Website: walmart
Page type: store-pickup
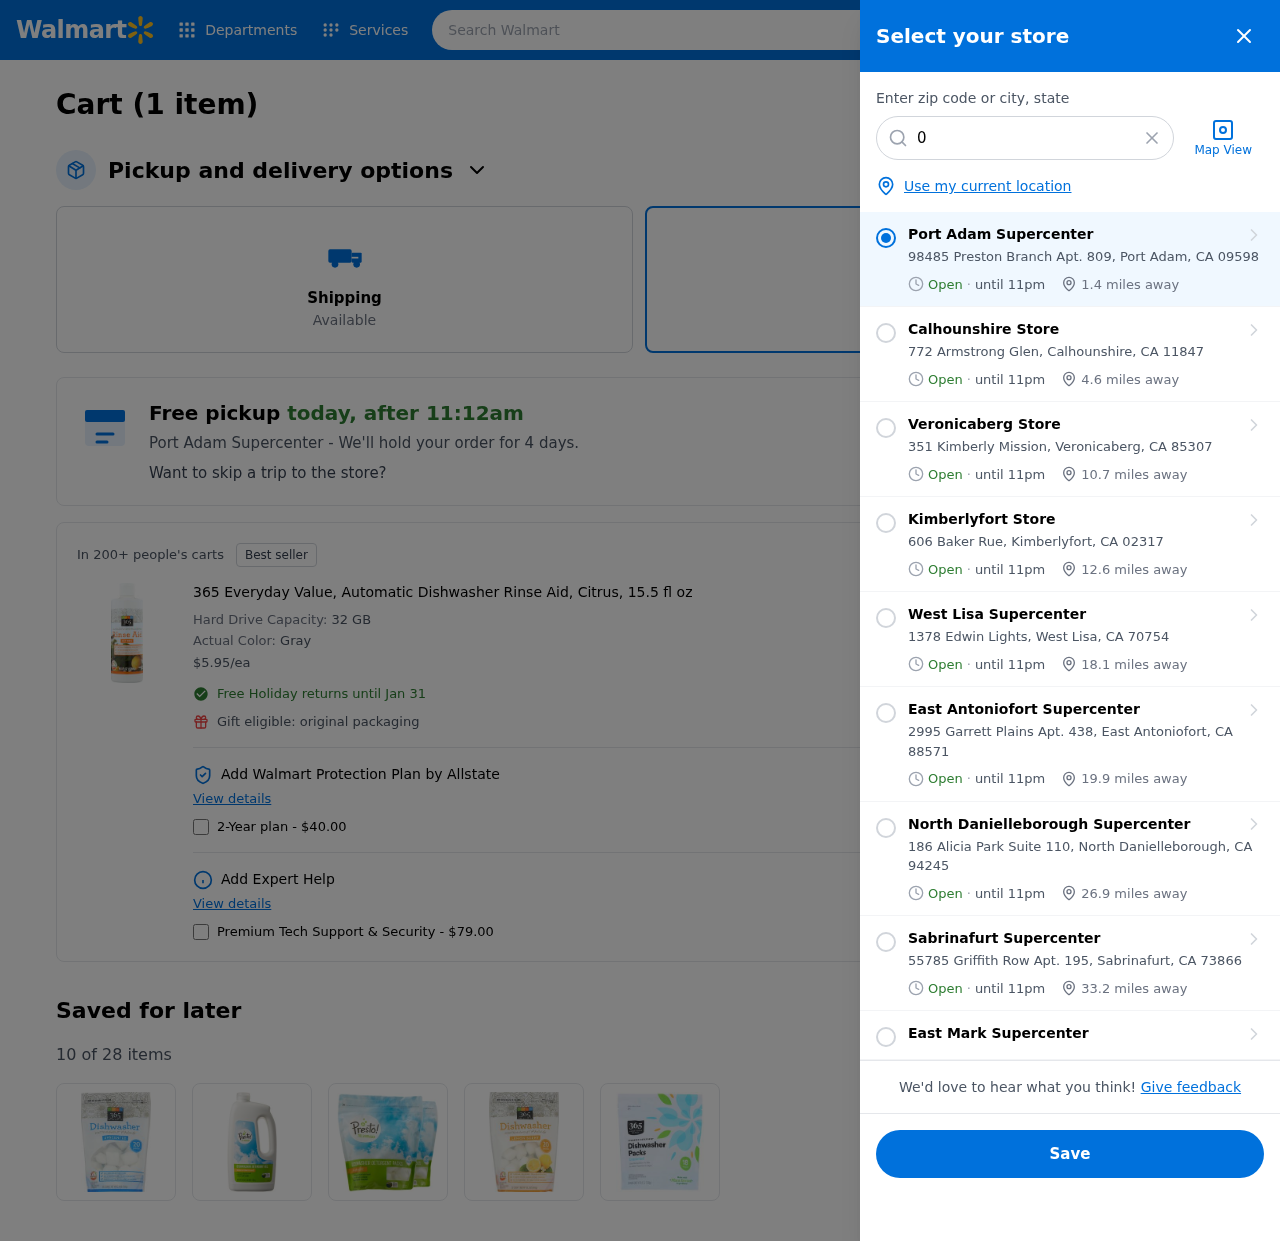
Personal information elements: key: PII_CITY
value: Port Adam
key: PII_CITY
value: Port Adam Supercenter
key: PII_CITY_STATE_ZIP
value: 98485 Preston Branch Apt. 809, Port Adam, CA 09598
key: PII_LOCATION1_CITY
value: Calhounshire Store
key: PII_LOCATION1_CITY_STATE_ZIP
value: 772 Armstrong Glen, Calhounshire, CA 11847
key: PII_LOCATION2_CITY
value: Veronicaberg Store
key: PII_LOCATION2_CITY_STATE_ZIP
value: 351 Kimberly Mission, Veronicaberg, CA 85307
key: PII_LOCATION3_CITY
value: Kimberlyfort Store
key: PII_LOCATION3_CITY_STATE_ZIP
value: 606 Baker Rue, Kimberlyfort, CA 02317
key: PII_LOCATION4_CITY
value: West Lisa Supercenter
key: PII_LOCATION4_CITY_STATE_ZIP
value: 1378 Edwin Lights, West Lisa, CA 70754
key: PII_LOCATION5_CITY
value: East Antoniofort Supercenter
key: PII_LOCATION5_CITY_STATE_ZIP
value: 2995 Garrett Plains Apt. 438, East Antoniofort, CA 88571
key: PII_LOCATION6_CITY
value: North Danielleborough Supercenter
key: PII_LOCATION6_CITY_STATE_ZIP
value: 186 Alicia Park Suite 110, North Danielleborough, CA 94245
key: PII_LOCATION7_CITY
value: Sabrinafurt Supercenter
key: PII_LOCATION7_CITY_STATE_ZIP
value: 55785 Griffith Row Apt. 195, Sabrinafurt, CA 73866
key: PII_LOCATION8_CITY
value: East Mark Supercenter
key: PII_POSTCODE
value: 09598
Product elements: key: PRODUCT1_NAME
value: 365 Everyday Value, Automatic Dishwasher Rinse Aid, Citrus, 15.5 fl oz
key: PRODUCT1_PRICE
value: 5.95
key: PRODUCT1_DESC
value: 32 GB
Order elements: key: ORDER_NUM_ITEMS
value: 1
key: ORDER_NUM_ITEMS
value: Cart (1 item)
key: ORDER_DELIVERY_DATE
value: today, after 11:12am
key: ORDER_ITEM1_QUANTITY
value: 1
Search elements: key: HEADER_SEARCH
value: Search Walmart
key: SEARCH_LOCATION
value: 09598